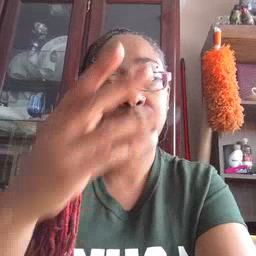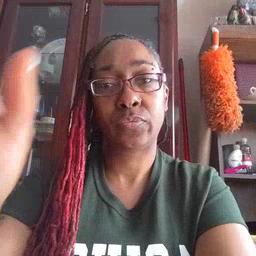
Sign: finish